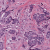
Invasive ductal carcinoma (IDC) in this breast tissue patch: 1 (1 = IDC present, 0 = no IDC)